Aerial crown-view tile of a tropical tree (Barro Colorado Island, Panama), acquired 20240716:
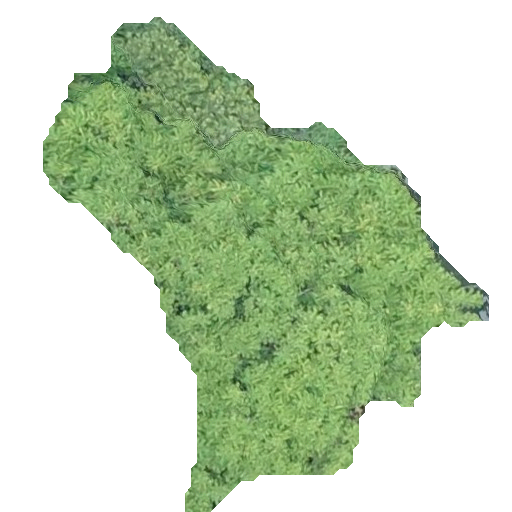
Species: Spondias mombin
GBIF accepted scientific name: Spondias mombin
Crown area: 169.99 m²